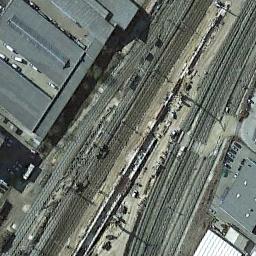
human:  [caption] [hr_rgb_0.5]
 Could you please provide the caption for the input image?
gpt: Many buildings of different shapes and sizes are beside the railway .

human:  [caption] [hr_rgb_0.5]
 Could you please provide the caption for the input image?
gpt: These railways are flanked by some buildings .

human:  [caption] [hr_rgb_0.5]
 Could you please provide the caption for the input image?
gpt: There are two trains passing by in the picture .

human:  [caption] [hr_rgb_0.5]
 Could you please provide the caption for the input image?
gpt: The railway is next to some houses .

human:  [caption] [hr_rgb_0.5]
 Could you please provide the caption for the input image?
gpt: There are some black buildings beside the railway .